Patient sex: F
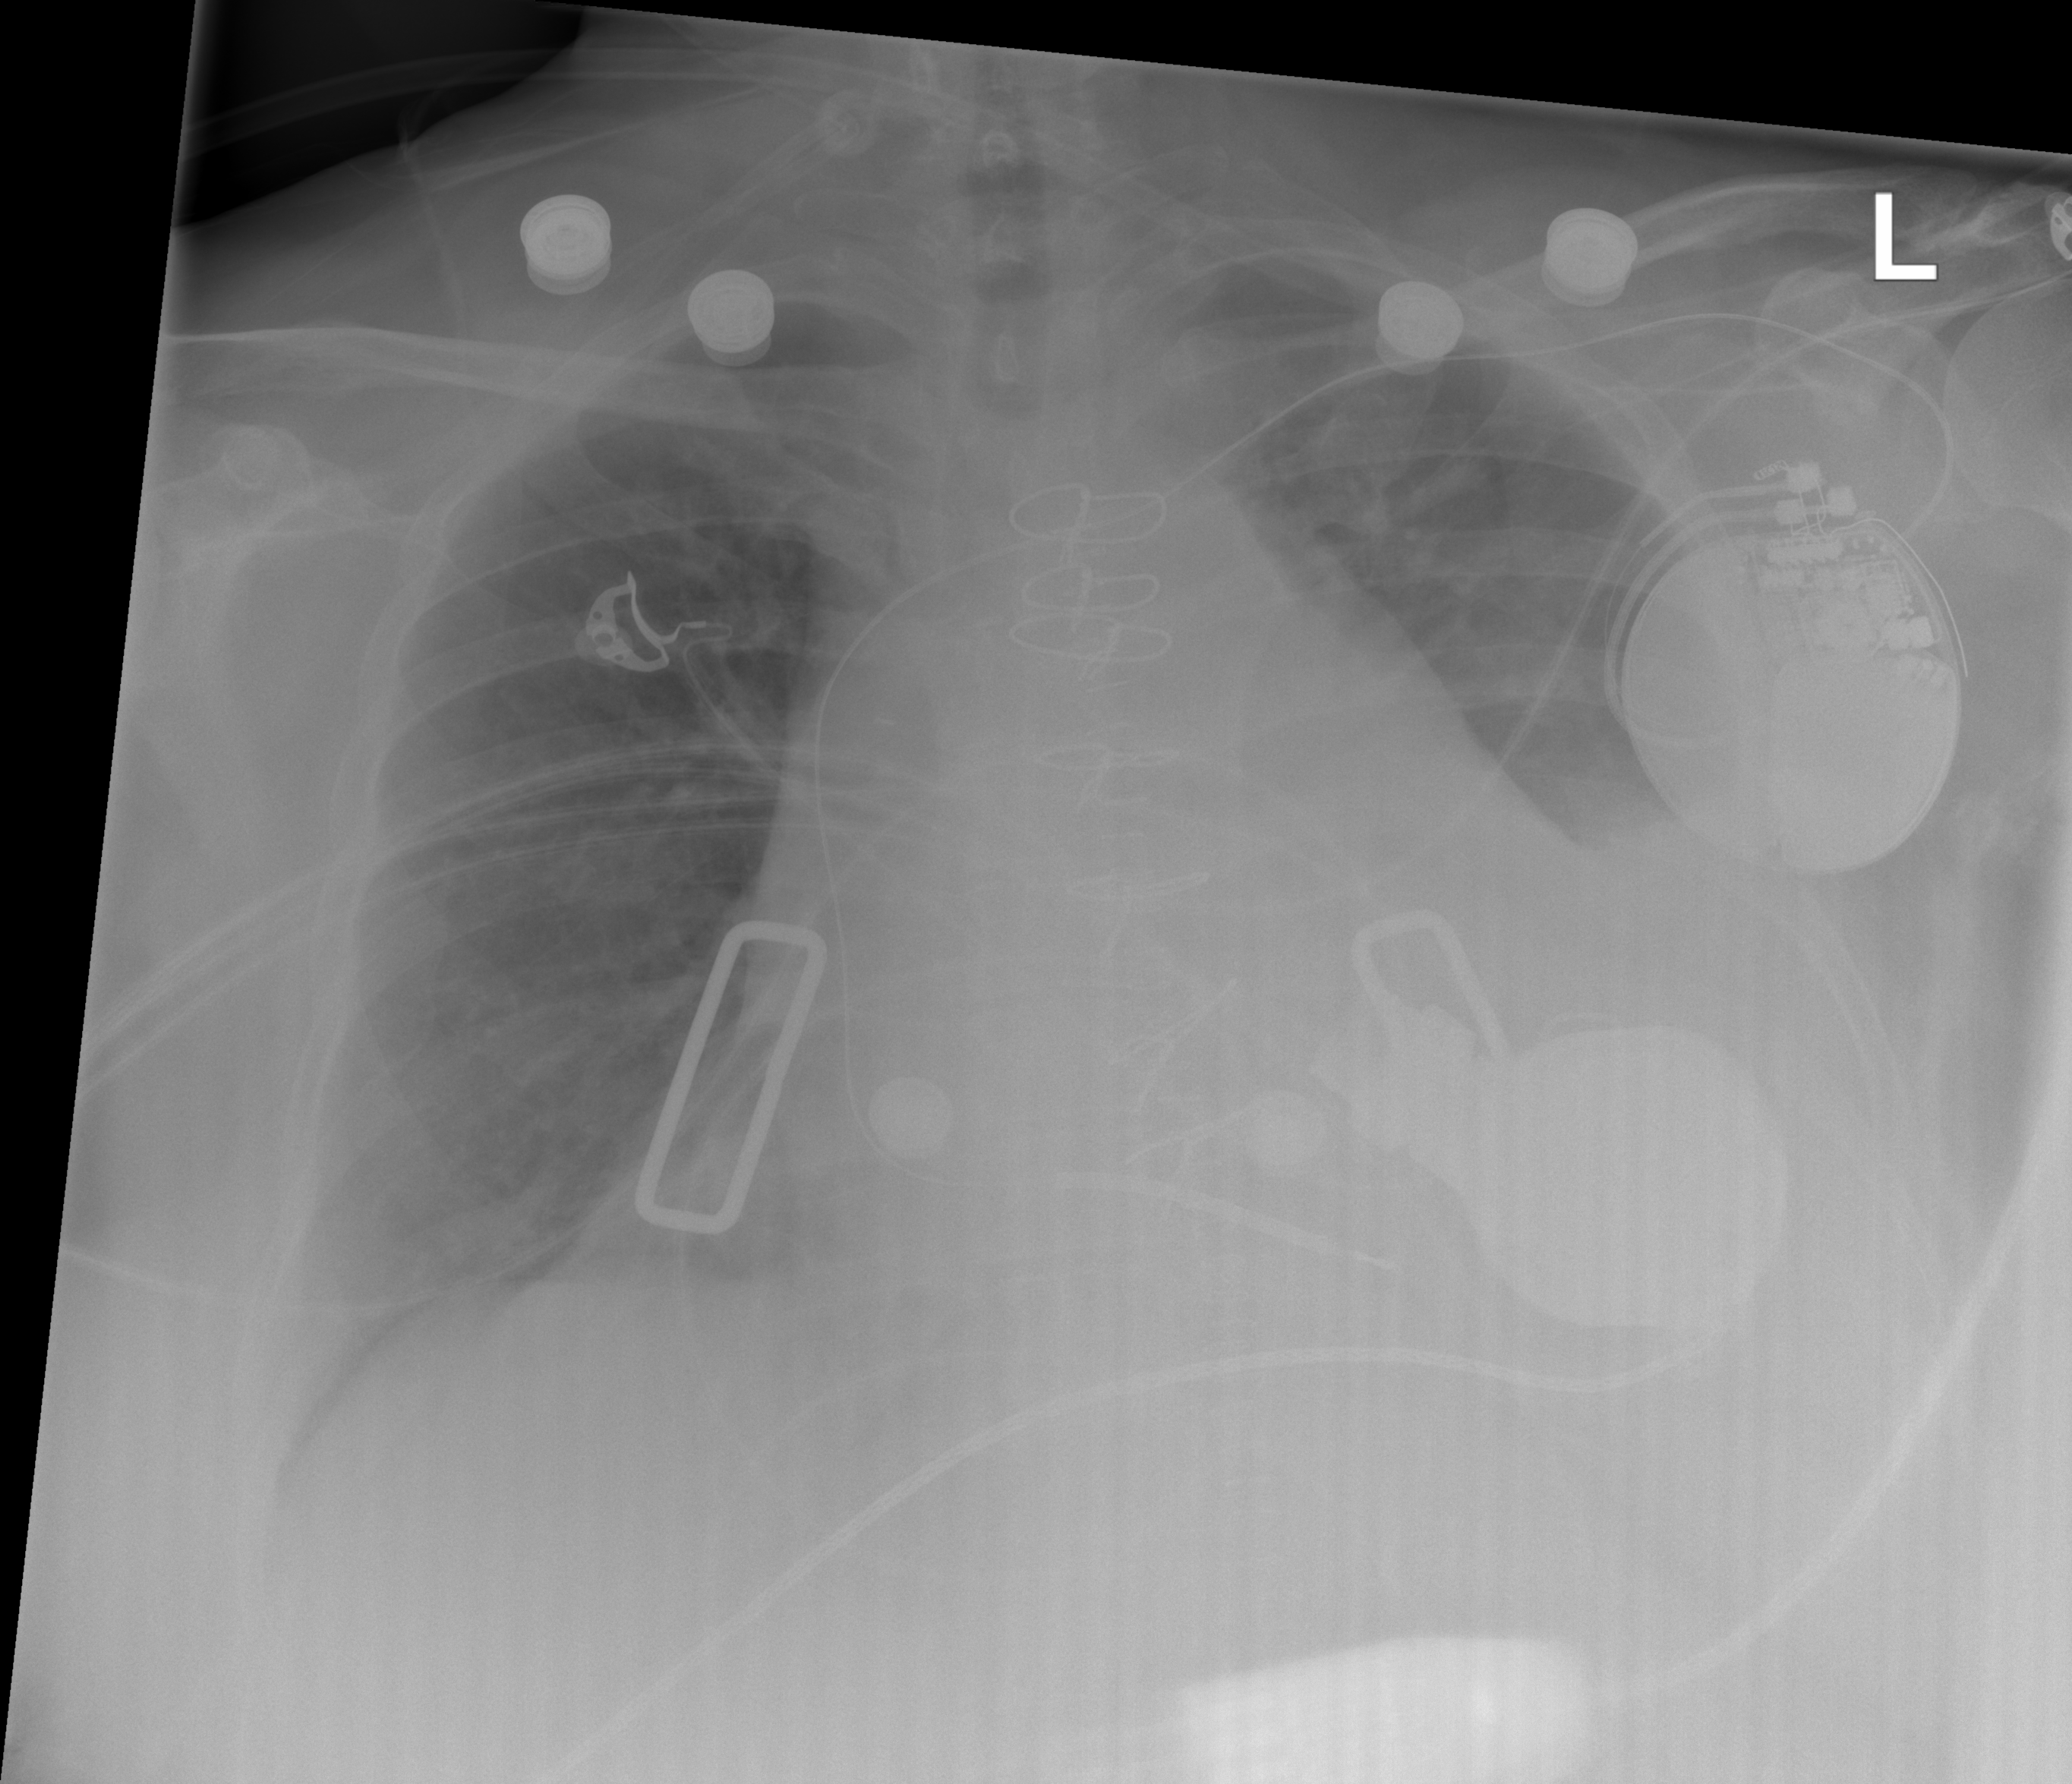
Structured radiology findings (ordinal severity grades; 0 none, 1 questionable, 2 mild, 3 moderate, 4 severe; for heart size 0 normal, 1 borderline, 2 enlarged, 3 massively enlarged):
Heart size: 2
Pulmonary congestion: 2
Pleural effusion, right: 2
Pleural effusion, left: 2
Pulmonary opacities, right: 0
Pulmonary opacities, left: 0
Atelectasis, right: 2
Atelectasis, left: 2